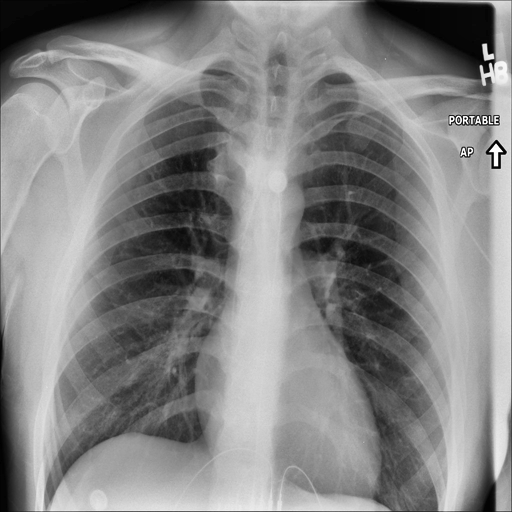
Finding: NORMAL